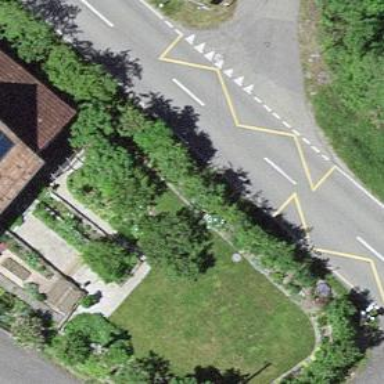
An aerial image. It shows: Bus stop with designated public transport stop position.